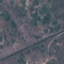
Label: HerbaceousVegetation